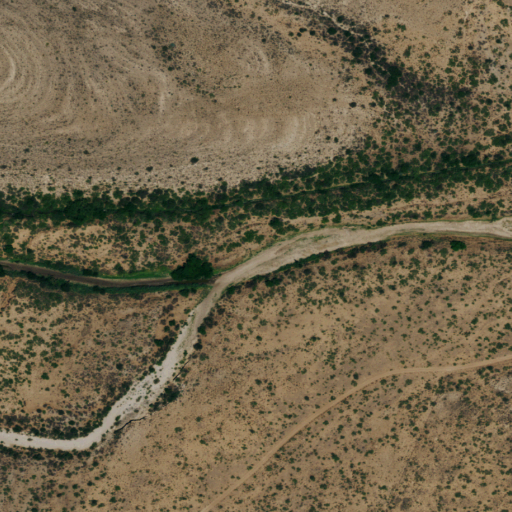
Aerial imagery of valley in New Mexico named Bonney Canyon containing shrub and grassland